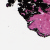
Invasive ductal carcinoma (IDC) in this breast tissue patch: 0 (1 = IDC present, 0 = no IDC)